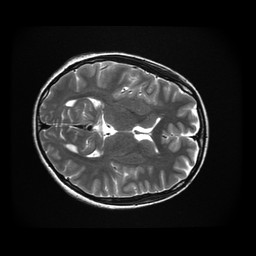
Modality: T2w
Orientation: axial
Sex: female
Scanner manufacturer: ge
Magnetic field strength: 3 T
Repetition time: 5 s
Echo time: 0.1019 s